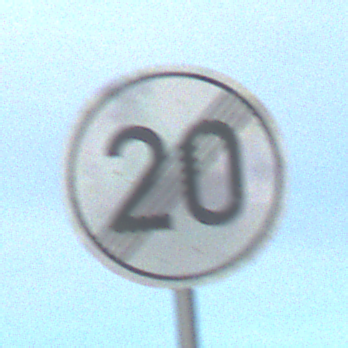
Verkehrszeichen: EndeGeschwindigkeit20
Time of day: SunriseSunset
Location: Outdoor (Beach)
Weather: PartlyCloudy
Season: NotSpecified
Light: Natural